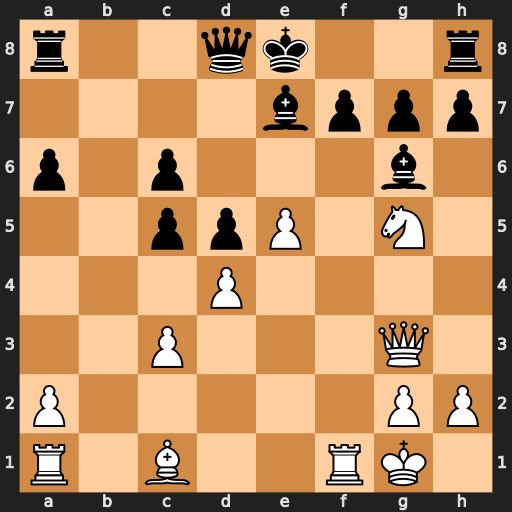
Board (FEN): r2qk2r/4bppp/p1p3b1/2ppP1N1/3P4/2P3Q1/P5PP/R1B2RK1
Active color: w
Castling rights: kq
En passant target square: -
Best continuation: Nxf7 O-O Nxd8